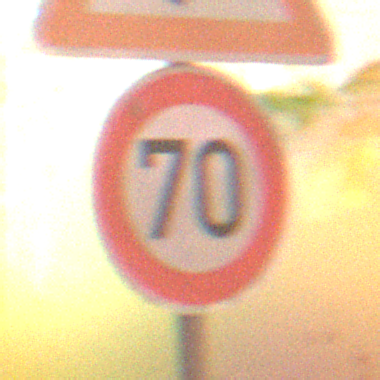
Verkehrszeichen: Geschwindigkeit70
Zusatzzeichen oben: AmphibienwanderungLinks
Umgebung: Outdoor, Nature
Tageszeit: Night
Wetter: Clear
Licht: Natural
Jahreszeit: NotSpecified
Kontrast: LowContrast